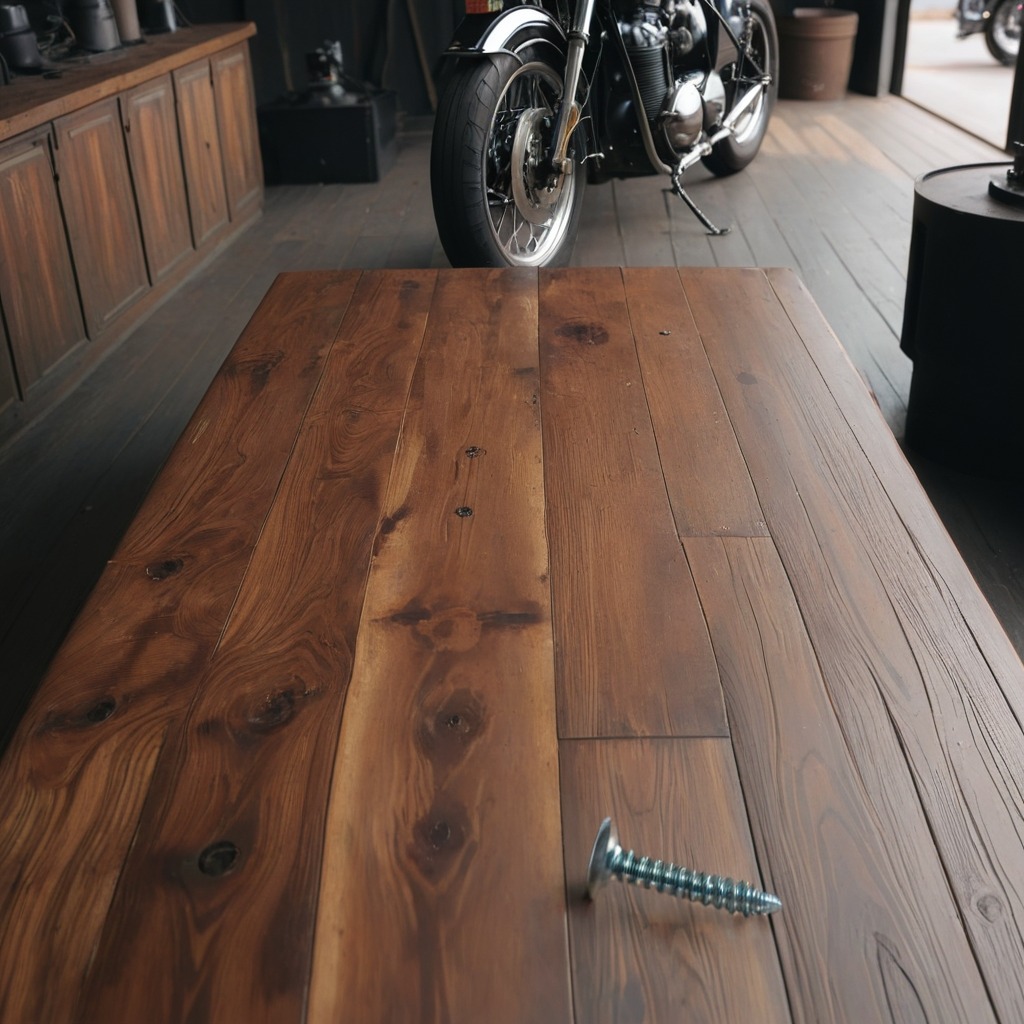
A metal screw lies on the oil-spilled wooden table in a vintage motorcycle garage.